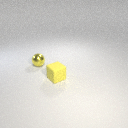
small yellow rubber cube to the right of small yellow metal sphere